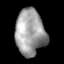
Tissue: lung
Cell type: Epithelial cells
Senescence score: 0.2267
Nuclear area (px): 1333
Mean DAPI intensity: 157.671